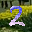
Label: 2